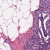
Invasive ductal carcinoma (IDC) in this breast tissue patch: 0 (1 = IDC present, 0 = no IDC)